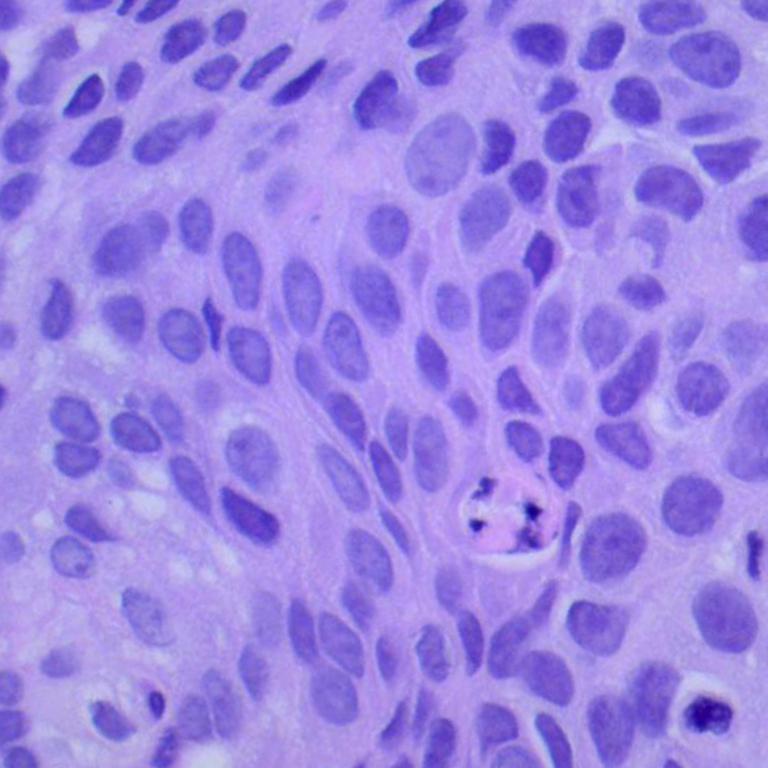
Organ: lung
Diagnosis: squamous carcinomas